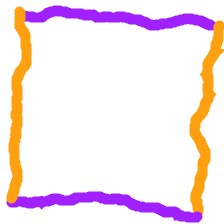
Shape: square